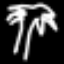
Label: palm tree